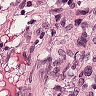
Metastatic tissue present: no